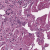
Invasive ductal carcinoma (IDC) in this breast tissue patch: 0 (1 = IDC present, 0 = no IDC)